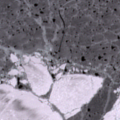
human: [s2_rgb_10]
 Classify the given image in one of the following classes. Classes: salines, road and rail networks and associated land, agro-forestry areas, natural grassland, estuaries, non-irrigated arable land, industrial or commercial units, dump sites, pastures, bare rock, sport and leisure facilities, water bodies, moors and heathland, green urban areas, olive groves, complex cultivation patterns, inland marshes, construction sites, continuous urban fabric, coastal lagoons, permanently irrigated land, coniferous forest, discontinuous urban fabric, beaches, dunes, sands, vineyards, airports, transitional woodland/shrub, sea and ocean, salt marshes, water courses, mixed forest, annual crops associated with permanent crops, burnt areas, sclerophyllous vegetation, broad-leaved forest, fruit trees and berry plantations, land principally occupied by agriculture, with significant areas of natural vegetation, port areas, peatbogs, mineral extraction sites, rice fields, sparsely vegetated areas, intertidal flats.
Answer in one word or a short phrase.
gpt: sea and ocean